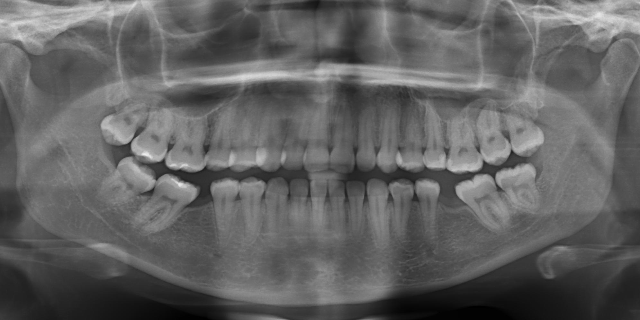
adult